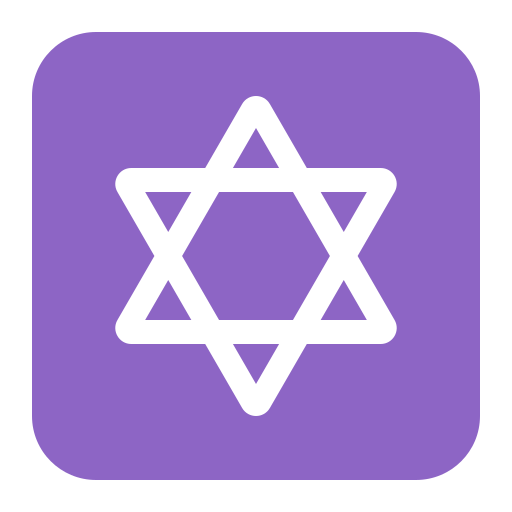
star of david flat